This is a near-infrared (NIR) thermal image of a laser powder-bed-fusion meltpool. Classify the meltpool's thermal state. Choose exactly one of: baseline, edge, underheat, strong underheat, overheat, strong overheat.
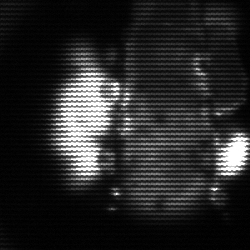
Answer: strong underheat